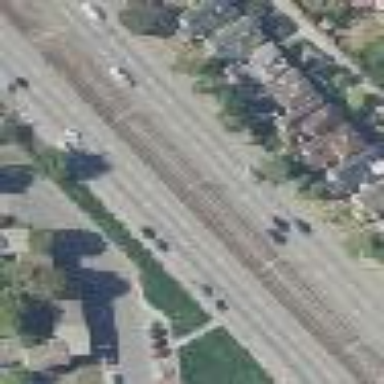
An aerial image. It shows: Railway area.